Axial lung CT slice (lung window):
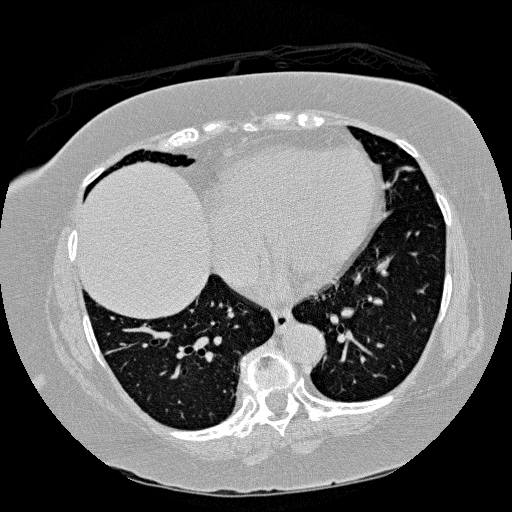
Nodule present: no